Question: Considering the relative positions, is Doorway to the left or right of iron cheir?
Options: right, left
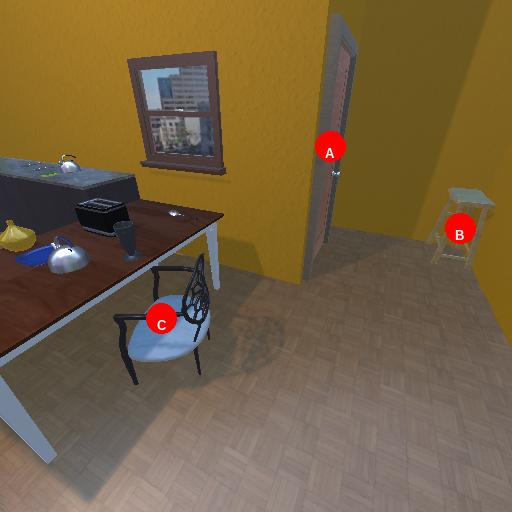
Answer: right